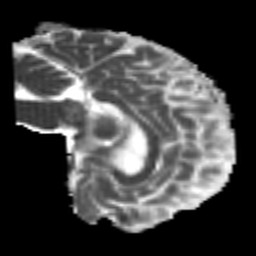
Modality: MD
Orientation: sagittal
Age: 24
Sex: male
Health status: healthy
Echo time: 0.074 s